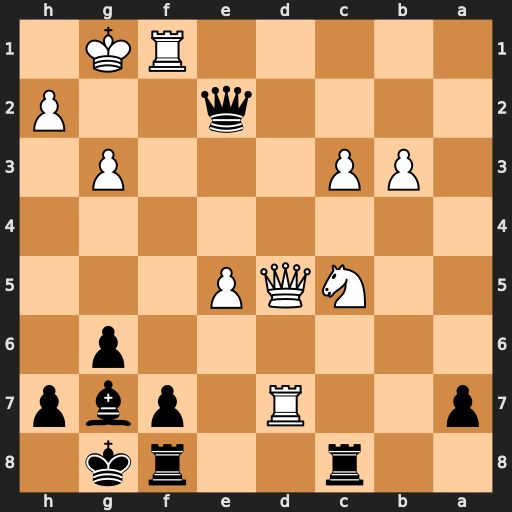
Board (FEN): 2r2rk1/p2R1pbp/6p1/2NQP3/8/1PP3P1/4q2P/5RK1
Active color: b
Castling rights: -
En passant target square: -
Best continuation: Qe3+ Kg2 Qxc5